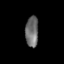
Tissue: lung
Cell type: Others
Senescence score: 0.2364
Nuclear area (px): 386
Mean DAPI intensity: 109.819